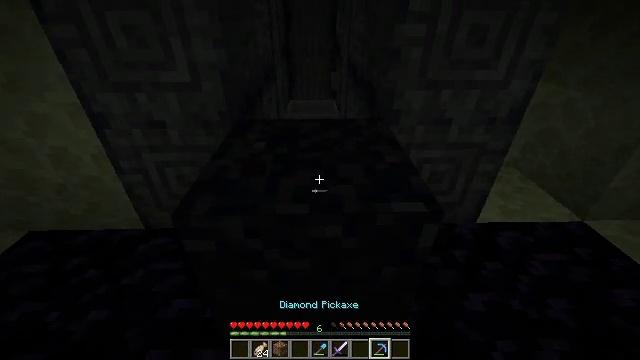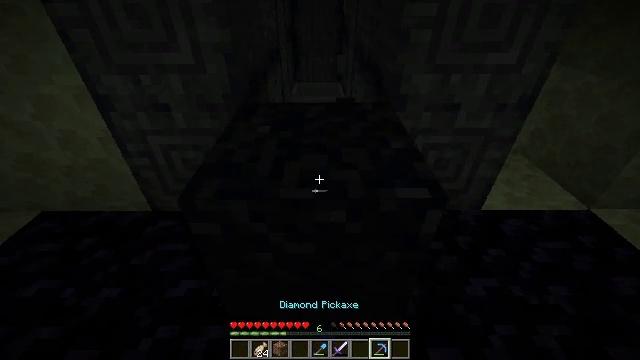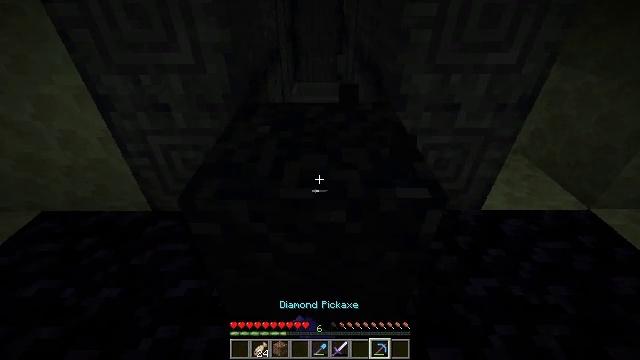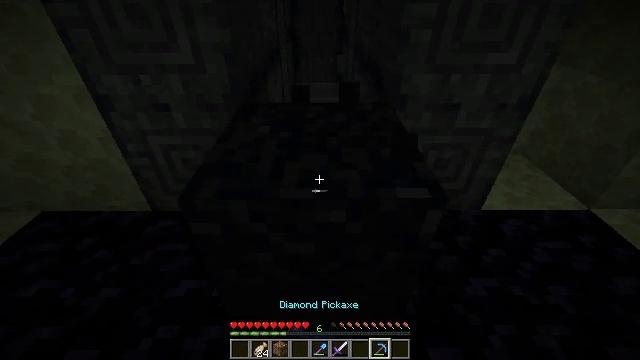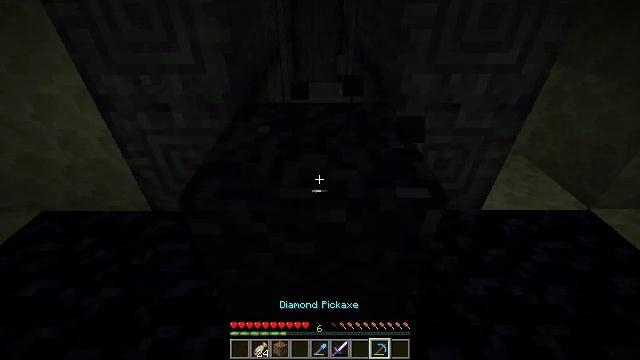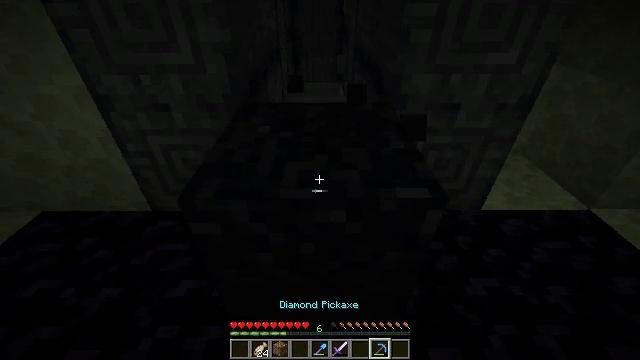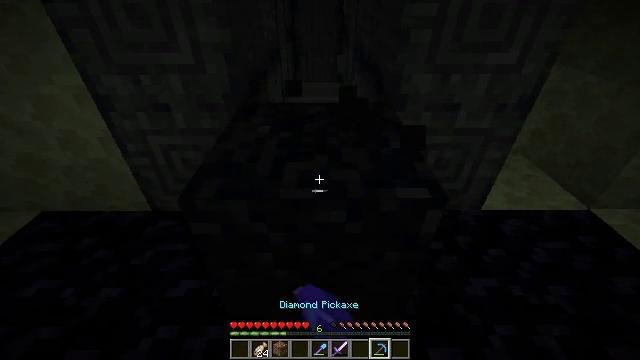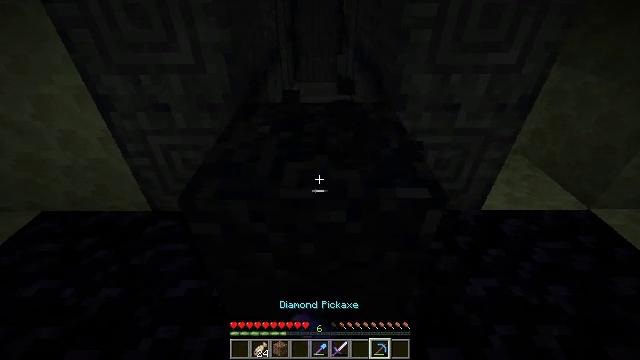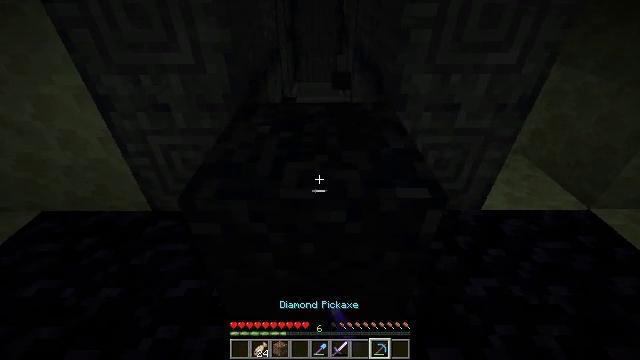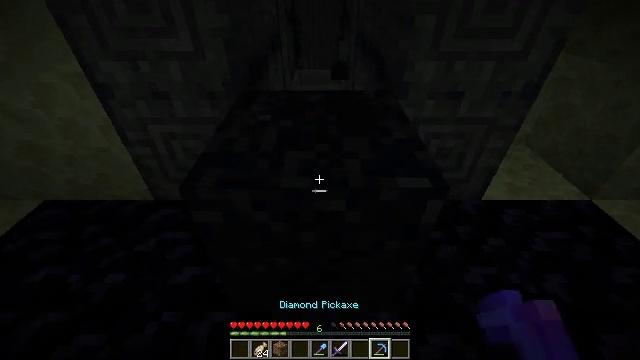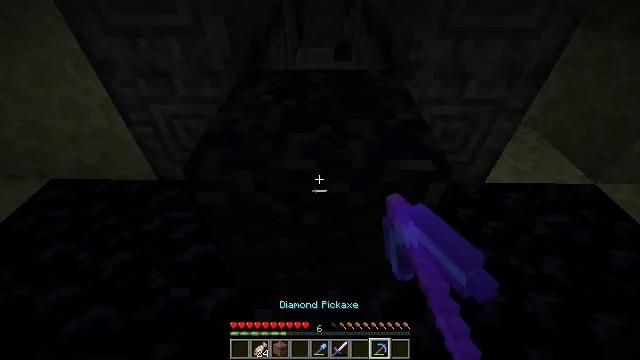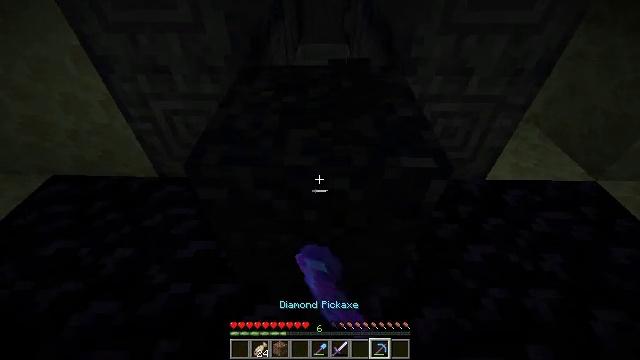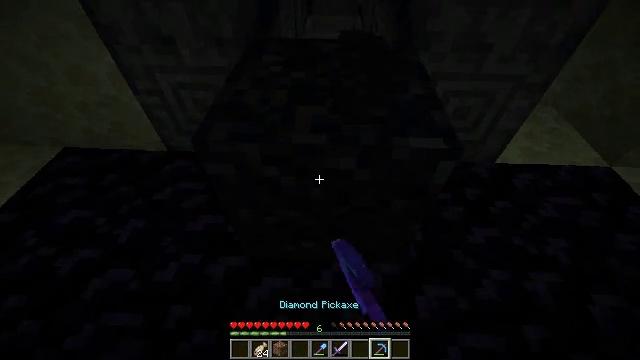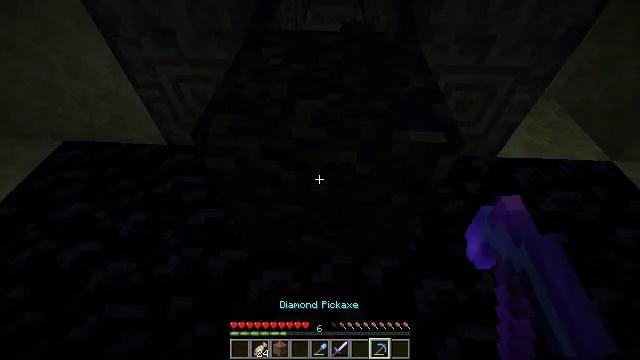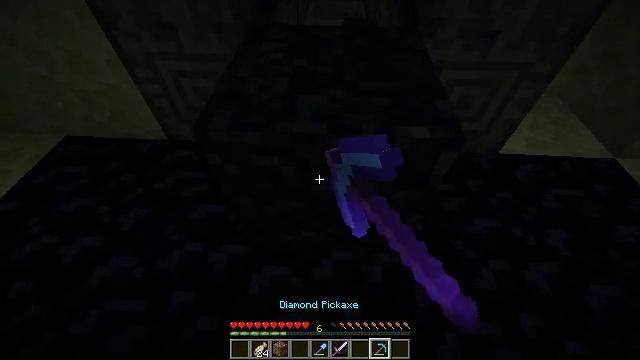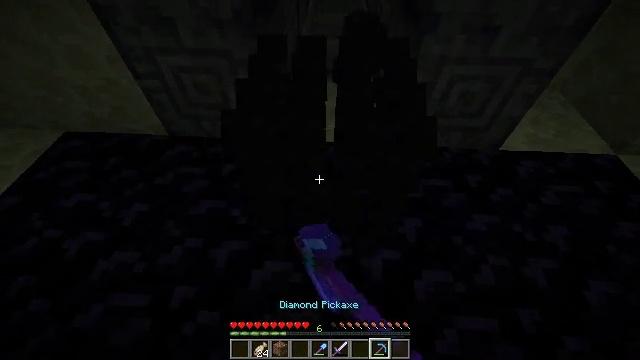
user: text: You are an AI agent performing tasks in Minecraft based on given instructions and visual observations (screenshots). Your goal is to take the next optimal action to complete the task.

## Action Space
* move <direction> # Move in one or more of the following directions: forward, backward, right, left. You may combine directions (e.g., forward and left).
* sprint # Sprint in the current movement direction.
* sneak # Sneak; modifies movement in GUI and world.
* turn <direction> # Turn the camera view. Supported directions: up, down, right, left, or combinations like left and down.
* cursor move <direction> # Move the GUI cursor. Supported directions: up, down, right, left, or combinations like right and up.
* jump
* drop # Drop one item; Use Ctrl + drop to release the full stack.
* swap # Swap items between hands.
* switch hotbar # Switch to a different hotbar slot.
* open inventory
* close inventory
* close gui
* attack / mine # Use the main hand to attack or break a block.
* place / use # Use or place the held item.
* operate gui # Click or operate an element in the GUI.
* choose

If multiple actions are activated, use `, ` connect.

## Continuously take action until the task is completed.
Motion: motion action
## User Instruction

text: Left click to mine black concrete powder.
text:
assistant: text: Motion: turn left and down, attack / mine
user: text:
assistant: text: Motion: attack / mine
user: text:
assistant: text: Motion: attack / mine
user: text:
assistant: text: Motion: attack / mine
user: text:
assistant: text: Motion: attack / mine
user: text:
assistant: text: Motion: attack / mine
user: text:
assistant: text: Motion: attack / mine
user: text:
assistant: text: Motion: attack / mine
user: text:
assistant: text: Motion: turn down, attack / mine
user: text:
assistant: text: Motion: turn down, attack / mine
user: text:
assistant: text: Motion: attack / mine
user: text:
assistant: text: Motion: turn left and down, attack / mine
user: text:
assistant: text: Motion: turn down, attack / mine
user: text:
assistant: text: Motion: attack / mine
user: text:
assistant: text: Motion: attack / mine
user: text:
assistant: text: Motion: attack / mine
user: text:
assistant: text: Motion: attack / mine
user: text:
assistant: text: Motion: attack / mine
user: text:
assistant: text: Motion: attack / mine
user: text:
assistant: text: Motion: attack / mine
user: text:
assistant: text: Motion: attack / mine
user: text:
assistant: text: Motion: attack / mine
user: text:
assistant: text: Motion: no_op
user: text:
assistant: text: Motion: move forward
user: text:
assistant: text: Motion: move forward
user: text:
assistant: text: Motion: move forward
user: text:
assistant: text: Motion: move forward
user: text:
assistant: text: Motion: move forward
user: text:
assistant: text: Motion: move forward
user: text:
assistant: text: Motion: move forward